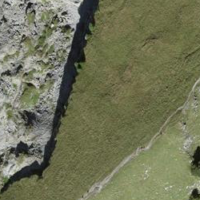
EUNIS habitat code: 23
Species observed at this site:
Phyteuma orbiculare